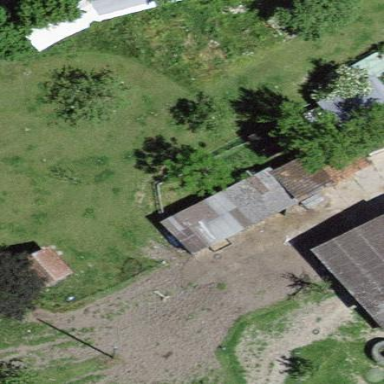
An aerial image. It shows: Garage.